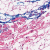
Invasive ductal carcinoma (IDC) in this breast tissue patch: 0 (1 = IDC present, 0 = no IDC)